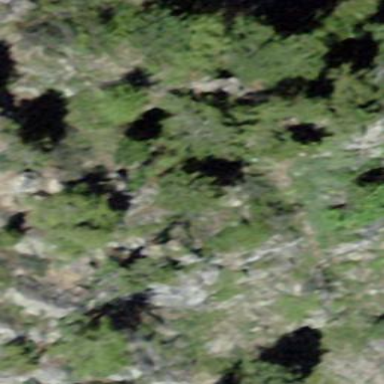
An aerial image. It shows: Forest area.